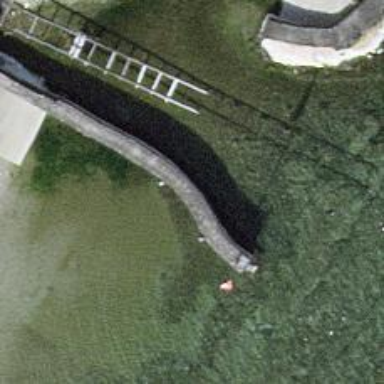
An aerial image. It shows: Man-made pier.